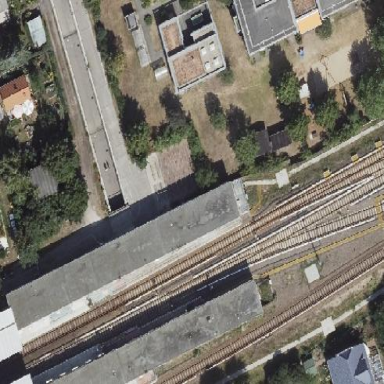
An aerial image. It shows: Train station building with flat roof.